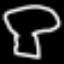
Label: mushroom